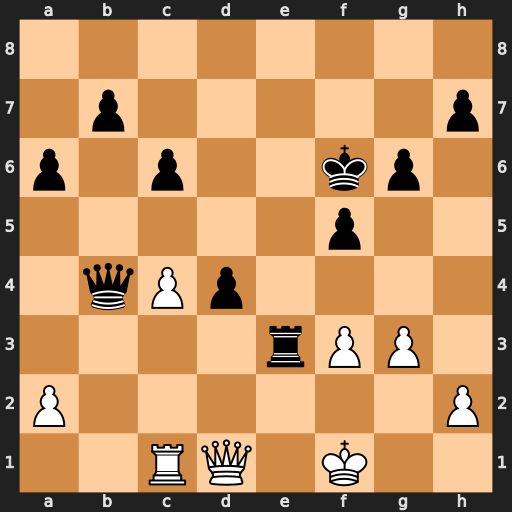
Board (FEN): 8/1p5p/p1p2kp1/5p2/1qPp4/4rPP1/P6P/2RQ1K2
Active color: w
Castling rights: -
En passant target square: -
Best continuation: Qxd4+ Kf7 Qxe3